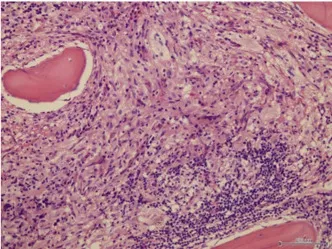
Patient 1 subsequent bone marrow biopsy. Panel of microphotographs from bone marrow trephine biopsy of a case 1 of LCH indicating BM infiltration by Langerhans Cells: (A) Bone marrow trephine biopsy showing a diffuse area comprising of Langerhans cells with a multinucleated giant cell and some eosinophils (Hematoxylin and Eosin stain, magnification 100X).
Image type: pathology (h&e)